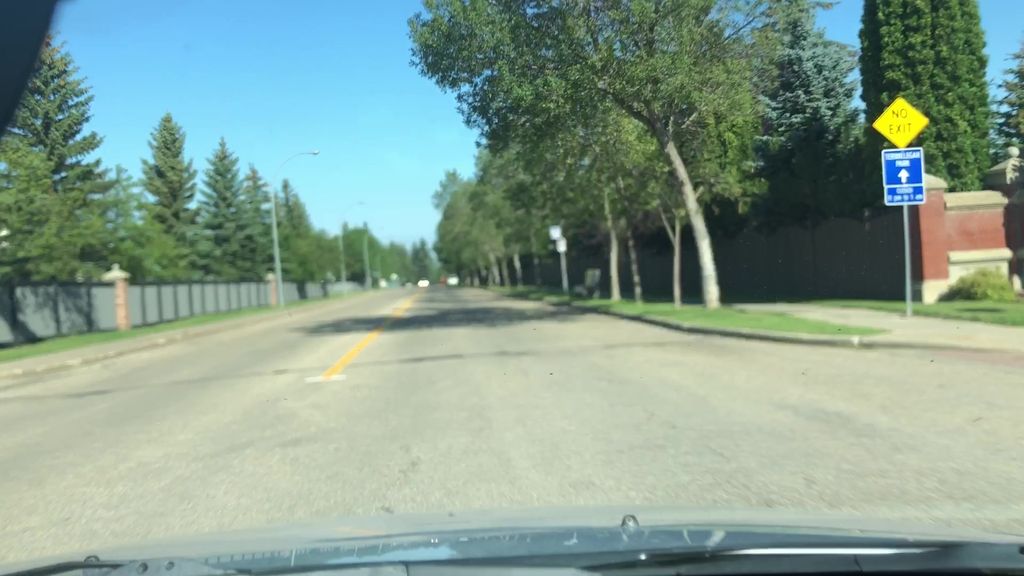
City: edmonton